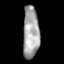
Tissue: skin
Cell type: Epithelial cells
Senescence score: 0.7178
Nuclear area (px): 827
Mean DAPI intensity: 165.987